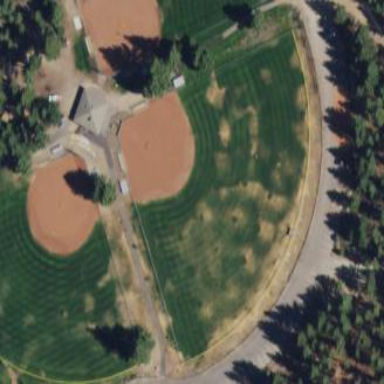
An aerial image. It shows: Baseball pitch for leisure and sports activities.